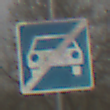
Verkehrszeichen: EndeKraftfahrstrasse
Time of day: MorningAfternoon
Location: Outdoor (Suburban)
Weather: Overcast
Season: NotSpecified
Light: Natural